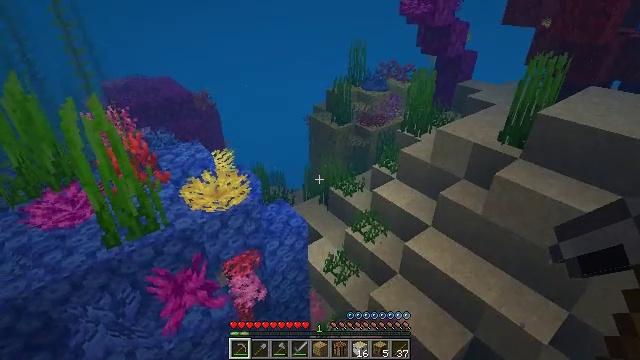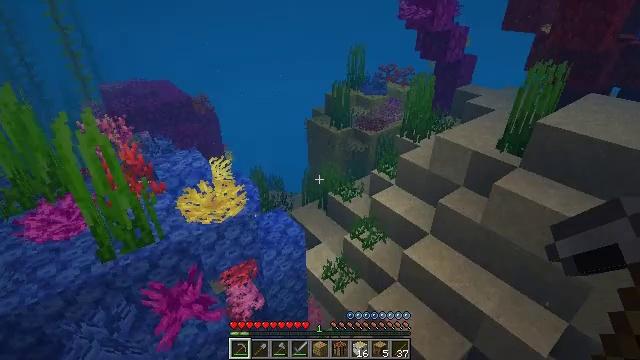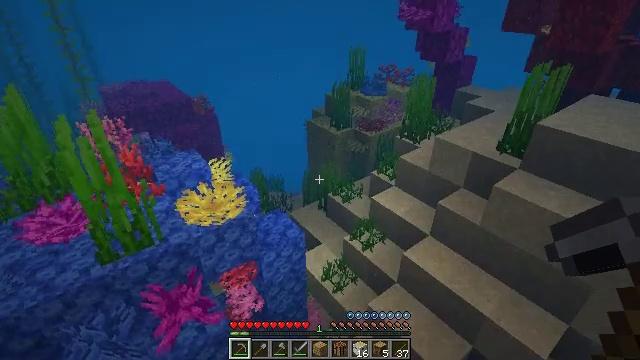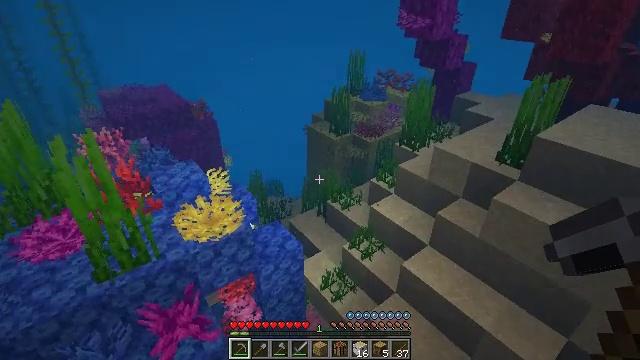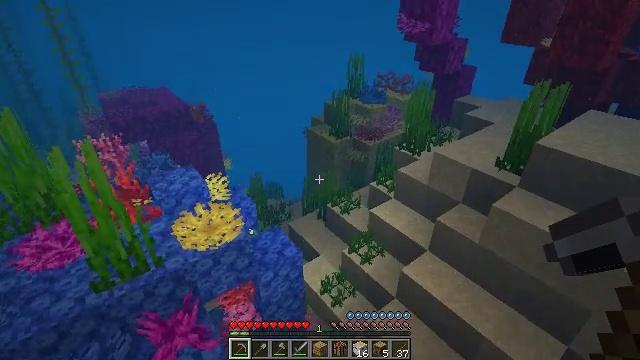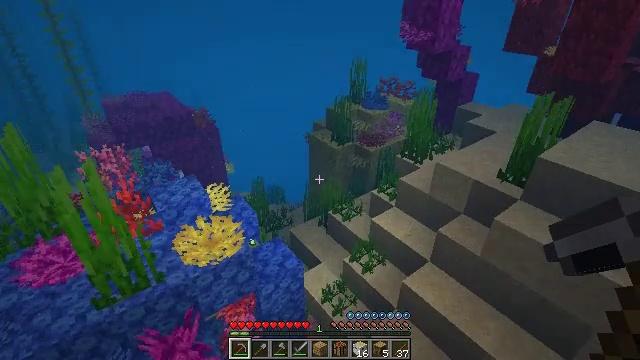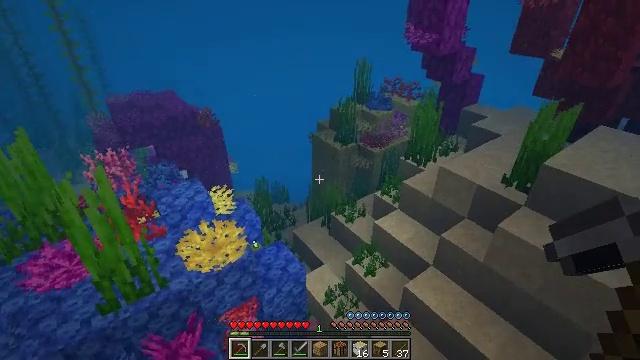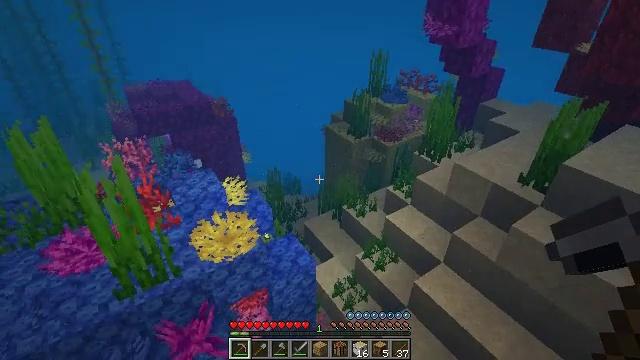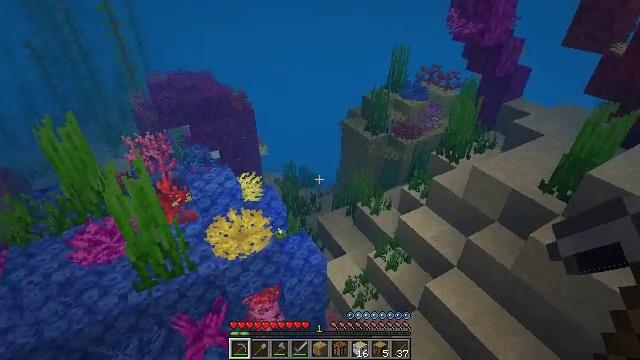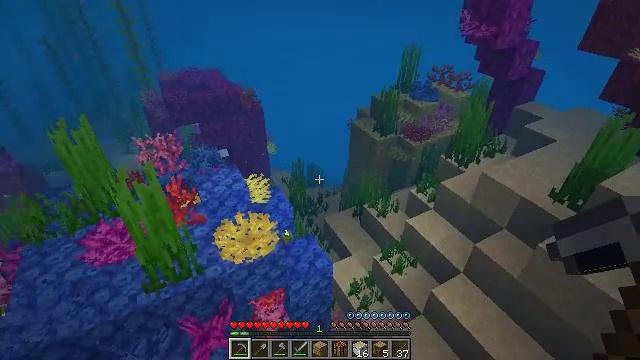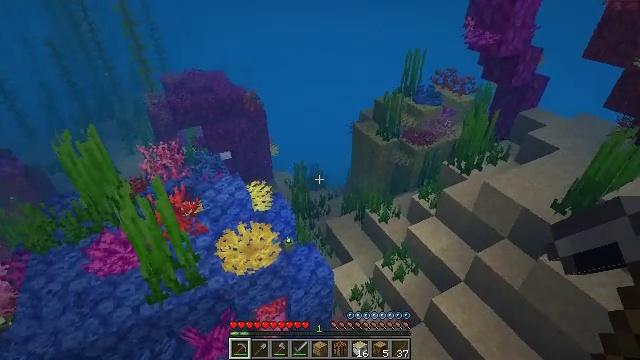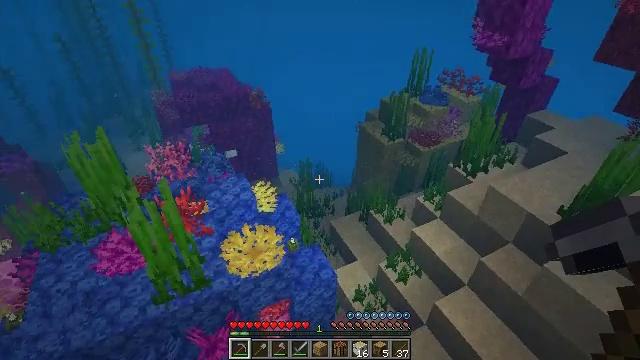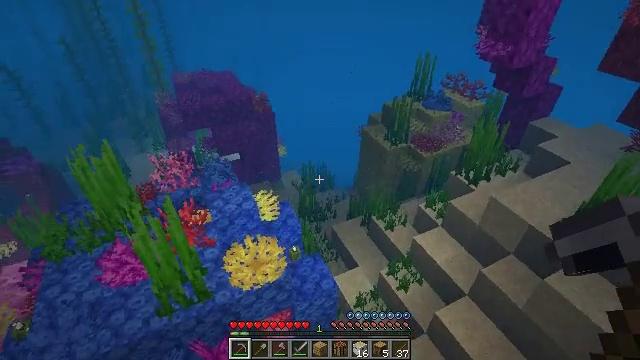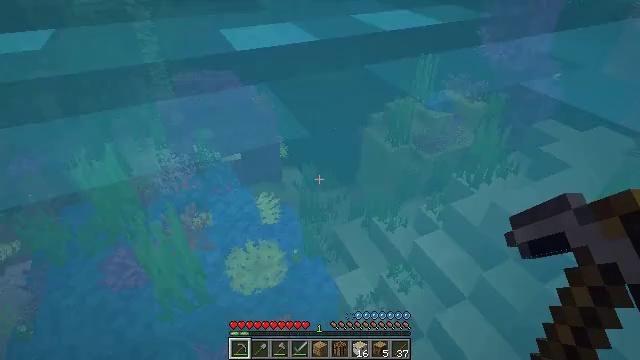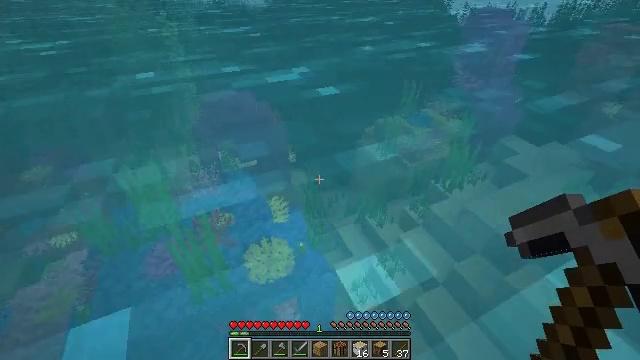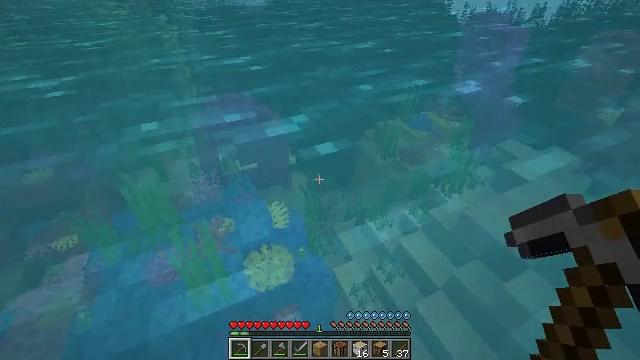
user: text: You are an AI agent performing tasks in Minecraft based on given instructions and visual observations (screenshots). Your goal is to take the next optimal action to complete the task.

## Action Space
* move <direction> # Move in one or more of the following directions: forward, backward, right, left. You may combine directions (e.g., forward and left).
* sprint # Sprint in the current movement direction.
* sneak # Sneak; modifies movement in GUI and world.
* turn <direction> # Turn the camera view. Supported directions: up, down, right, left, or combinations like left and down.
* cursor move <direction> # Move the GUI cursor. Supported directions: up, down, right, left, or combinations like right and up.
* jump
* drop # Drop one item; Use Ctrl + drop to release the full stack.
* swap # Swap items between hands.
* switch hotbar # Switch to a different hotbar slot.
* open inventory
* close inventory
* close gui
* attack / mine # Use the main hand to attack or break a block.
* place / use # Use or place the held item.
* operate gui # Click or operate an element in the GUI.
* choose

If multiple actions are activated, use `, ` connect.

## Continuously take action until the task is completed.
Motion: motion action
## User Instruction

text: Gather horn coral fan by holding left click.
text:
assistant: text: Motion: move forward, jump
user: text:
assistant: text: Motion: move forward, jump
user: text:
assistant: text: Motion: move forward, jump
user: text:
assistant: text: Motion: move forward, jump
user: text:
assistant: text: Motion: move forward, jump
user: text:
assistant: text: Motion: move forward, jump
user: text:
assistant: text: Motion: move forward, turn left and down, jump
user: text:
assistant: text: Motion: move forward, turn left and down, jump
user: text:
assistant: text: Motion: move forward, turn left, jump
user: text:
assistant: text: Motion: move forward, jump
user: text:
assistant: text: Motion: move forward, turn left, jump
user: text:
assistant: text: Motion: move forward, jump
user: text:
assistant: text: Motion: move forward, jump
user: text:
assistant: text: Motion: move forward, jump
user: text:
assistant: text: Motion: move forward, jump
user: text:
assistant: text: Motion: move forward, jump
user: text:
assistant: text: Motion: move forward, turn left and down, jump
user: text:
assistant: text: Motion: turn left and down, jump
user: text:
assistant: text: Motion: turn left and down, jump
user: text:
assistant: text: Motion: turn left and down
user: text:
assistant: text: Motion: no_op
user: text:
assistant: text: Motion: turn left
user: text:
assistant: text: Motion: turn left and down
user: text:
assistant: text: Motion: turn left and down
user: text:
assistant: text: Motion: move forward, turn left
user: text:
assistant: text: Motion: move forward, turn left
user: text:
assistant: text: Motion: move forward
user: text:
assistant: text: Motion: move forward
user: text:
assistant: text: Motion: move forward
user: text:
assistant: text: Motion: move forward, turn left and down